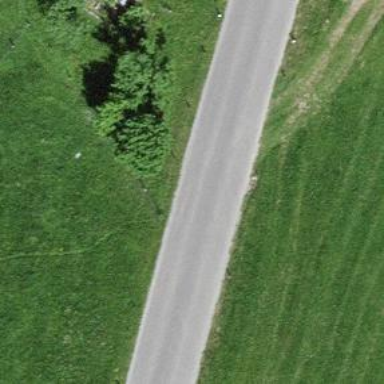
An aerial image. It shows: Tertiary road with asphalt surface and no sidewalk.